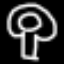
Label: mushroom